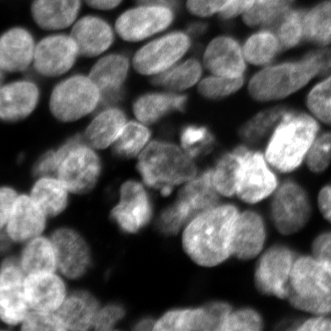
Tissue sample: ovarian
Magnification: 10.0x
Cell type: Fibroblasts
Senescence state: normal